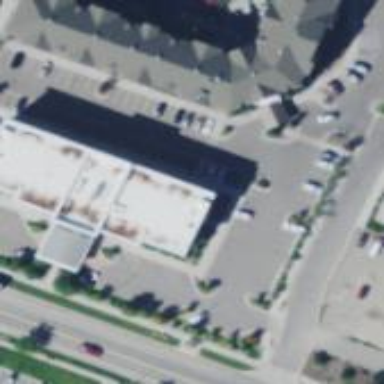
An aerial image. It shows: Parking area.